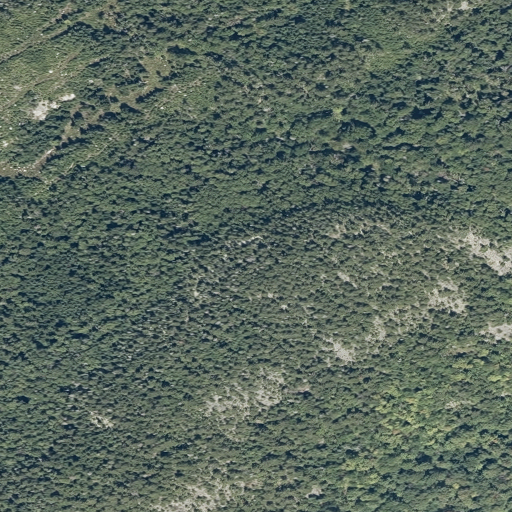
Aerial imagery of mountain in Maine named Shutdown Mountain containing evergreen forest, deciduous forest, mixed forest, and shrub